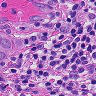
Metastatic tissue present: yes